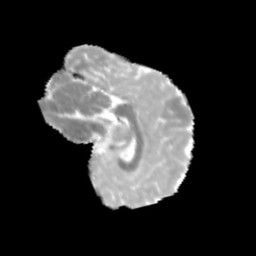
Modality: MD
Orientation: sagittal
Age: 11
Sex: male
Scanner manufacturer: siemens
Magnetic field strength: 3 T
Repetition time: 3.8 s
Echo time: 0.07 s